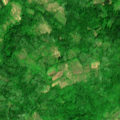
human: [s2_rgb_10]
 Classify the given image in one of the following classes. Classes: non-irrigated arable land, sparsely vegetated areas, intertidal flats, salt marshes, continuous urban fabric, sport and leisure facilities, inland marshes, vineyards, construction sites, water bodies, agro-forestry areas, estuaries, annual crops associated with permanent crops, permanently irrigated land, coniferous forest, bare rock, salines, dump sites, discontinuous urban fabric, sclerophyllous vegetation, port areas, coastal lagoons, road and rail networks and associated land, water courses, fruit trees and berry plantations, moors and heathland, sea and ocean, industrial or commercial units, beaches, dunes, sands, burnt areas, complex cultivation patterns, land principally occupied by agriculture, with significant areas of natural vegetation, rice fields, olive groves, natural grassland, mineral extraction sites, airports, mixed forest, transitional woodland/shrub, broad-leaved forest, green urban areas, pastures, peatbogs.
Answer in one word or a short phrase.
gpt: non-irrigated arable land, pastures, complex cultivation patterns, land principally occupied by agriculture, with significant areas of natural vegetation, broad-leaved forest, transitional woodland/shrub